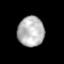
Tissue: prostate
Cell type: Epithelial cells
Senescence score: 0.3476
Nuclear area (px): 779
Mean DAPI intensity: 182.956